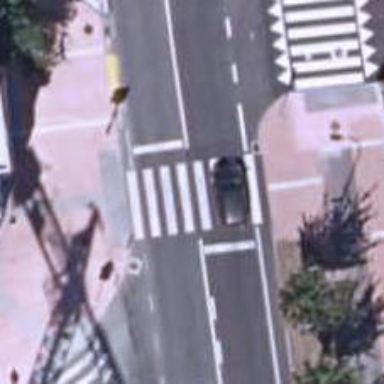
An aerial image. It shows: Marked road crossing.